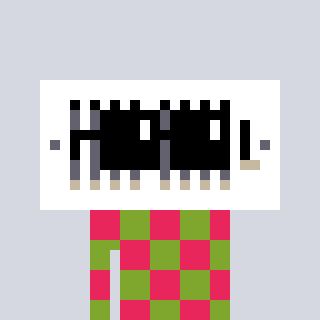
a pixel art character with square black sunglasses, a vent-shaped head and a slimegreen-colored body on a cool background